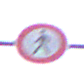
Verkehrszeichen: VerbotFussgaenger
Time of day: MorningAfternoon
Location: Outdoor (Urban)
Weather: PartlyCloudy
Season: NotSpecified
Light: Natural